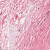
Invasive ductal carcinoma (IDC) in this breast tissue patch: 0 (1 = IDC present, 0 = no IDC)